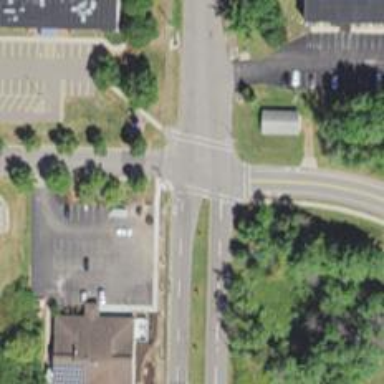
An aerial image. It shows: Marked crossing on the road.